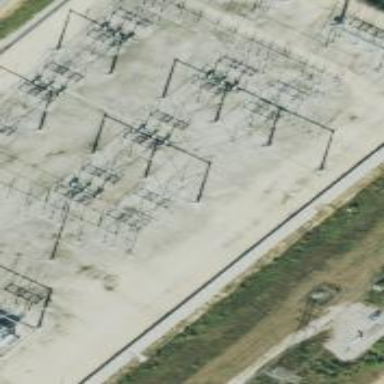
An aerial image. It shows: Switch for power supply.